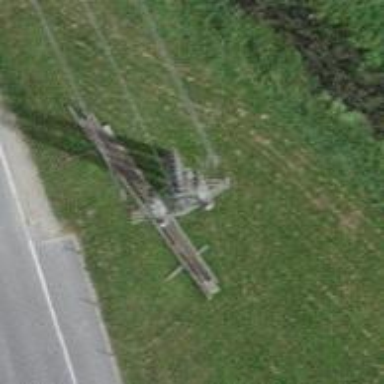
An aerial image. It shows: Power tower.